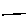
Label: line